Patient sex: F
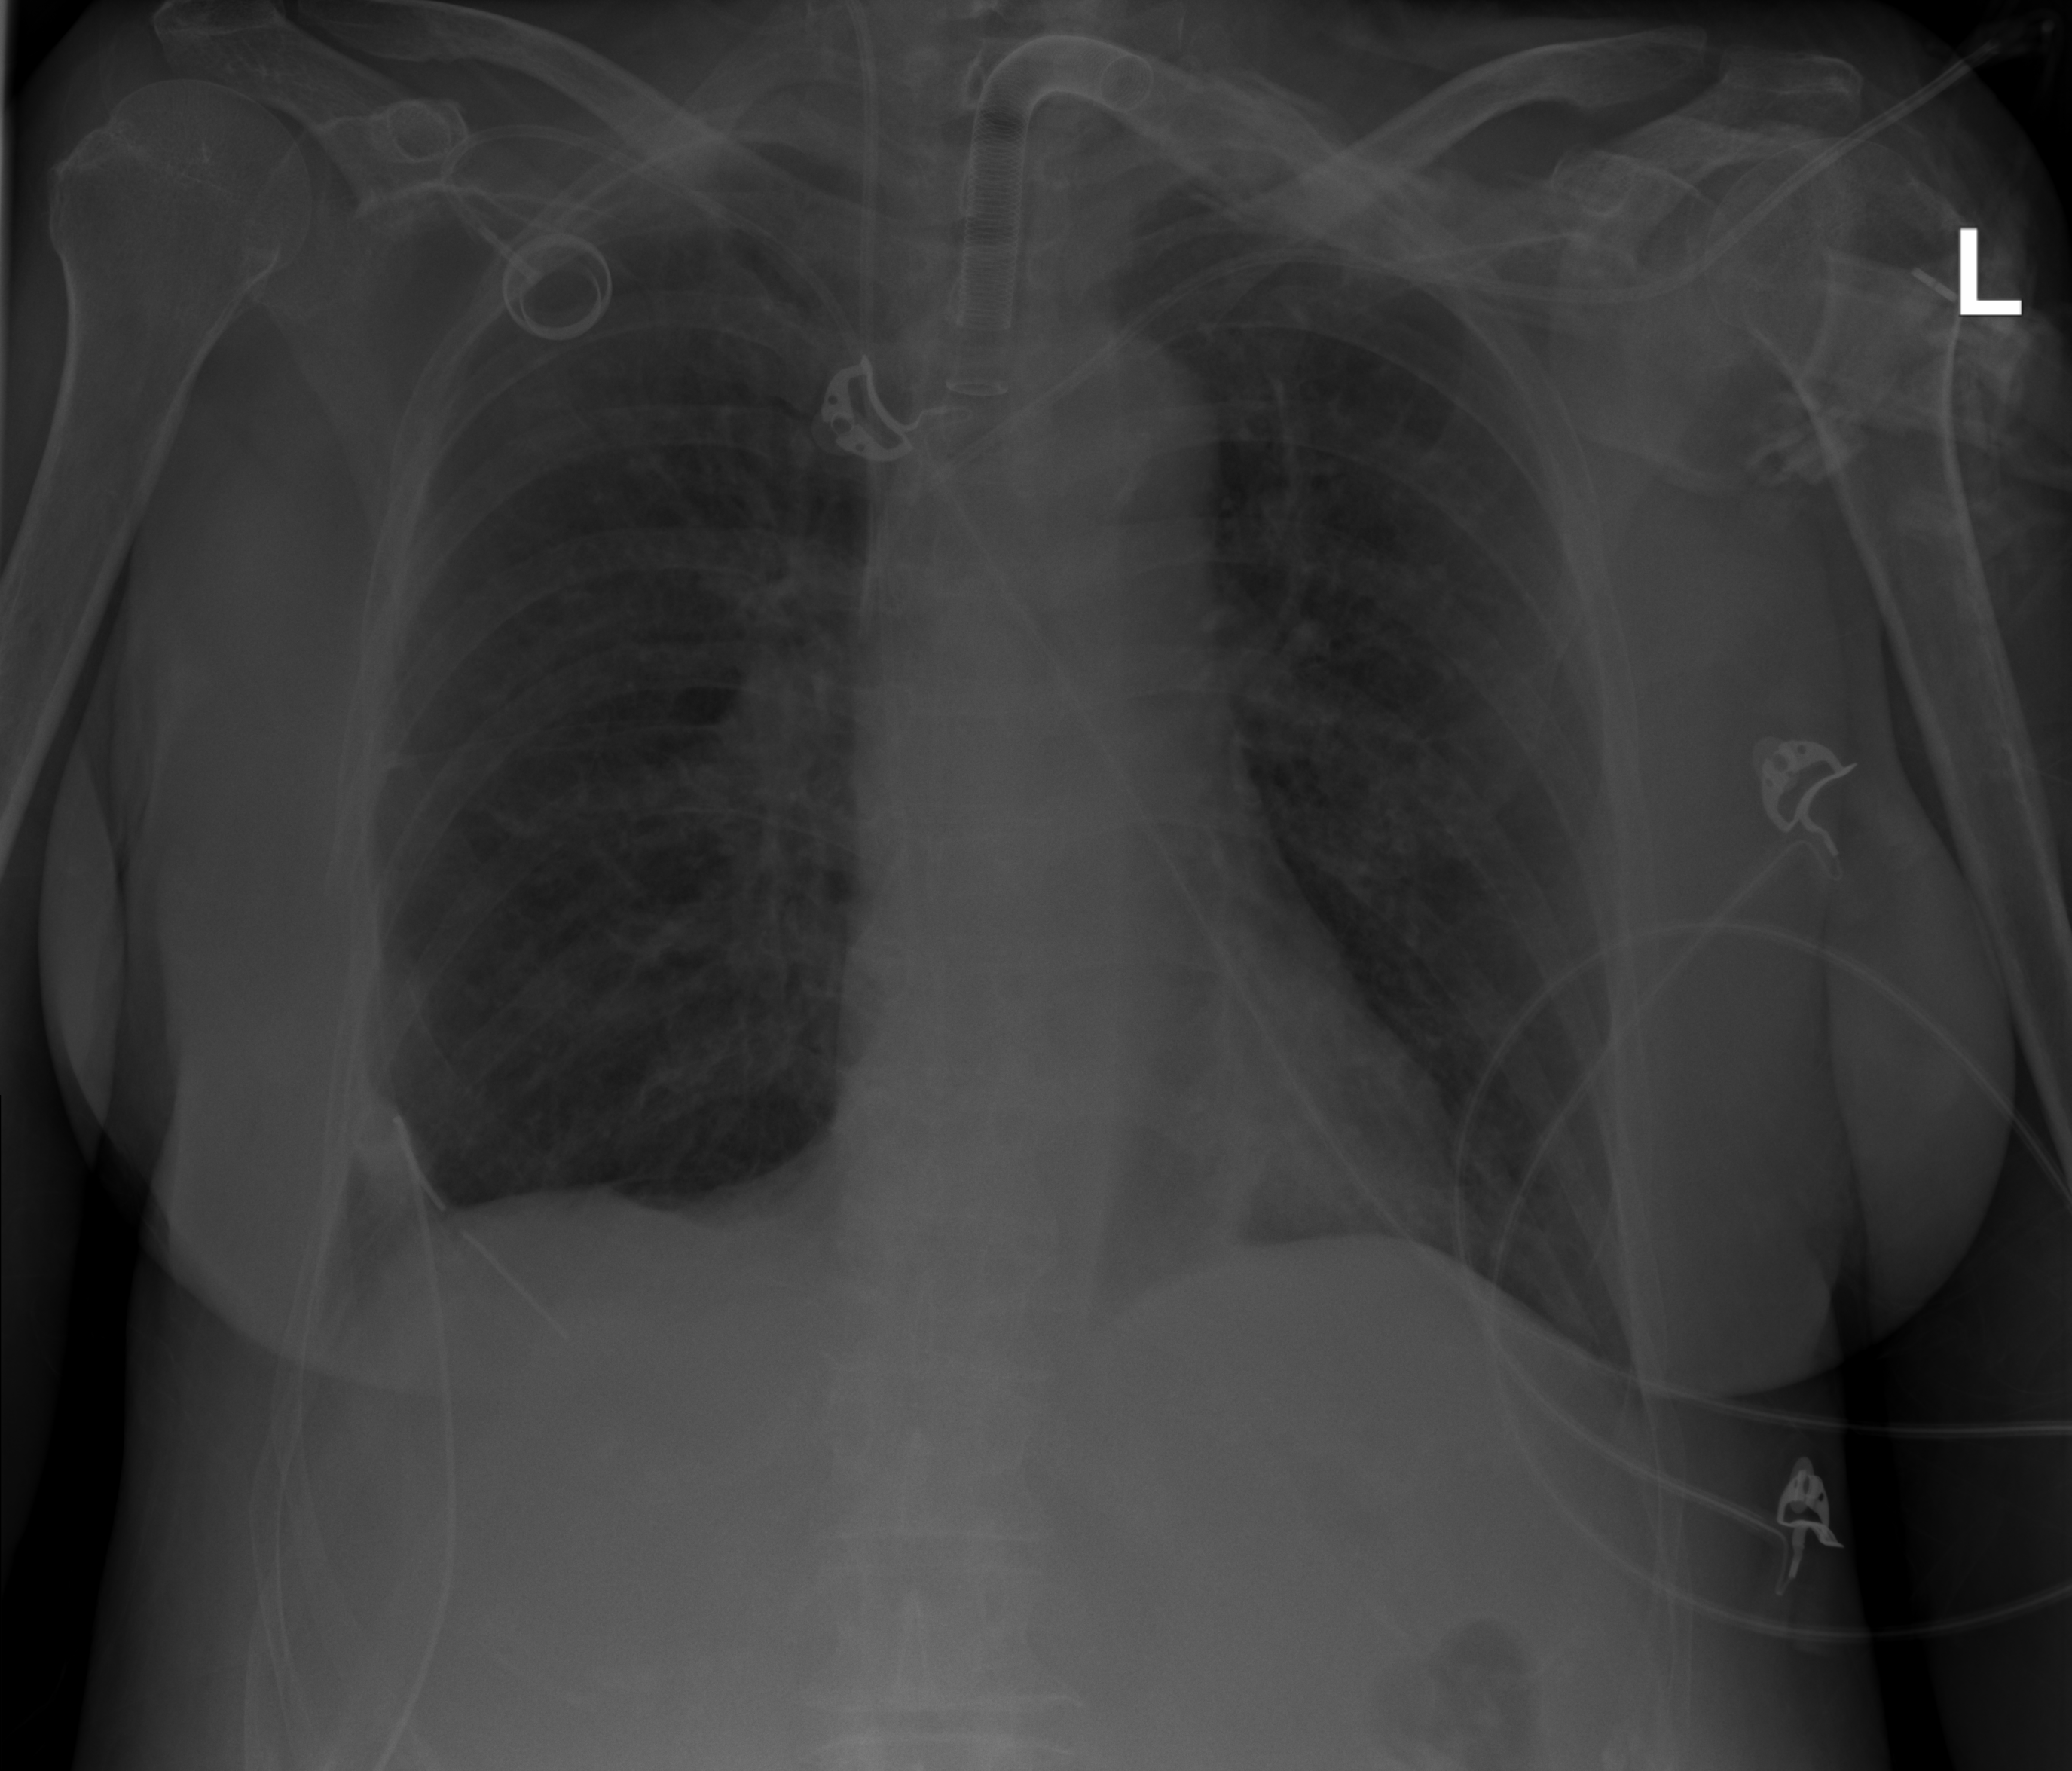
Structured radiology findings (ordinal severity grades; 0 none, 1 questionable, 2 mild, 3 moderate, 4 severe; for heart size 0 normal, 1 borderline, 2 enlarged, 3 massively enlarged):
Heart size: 0
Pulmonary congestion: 0
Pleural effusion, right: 2
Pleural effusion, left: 1
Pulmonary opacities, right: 0
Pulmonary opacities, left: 0
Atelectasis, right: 2
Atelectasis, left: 2